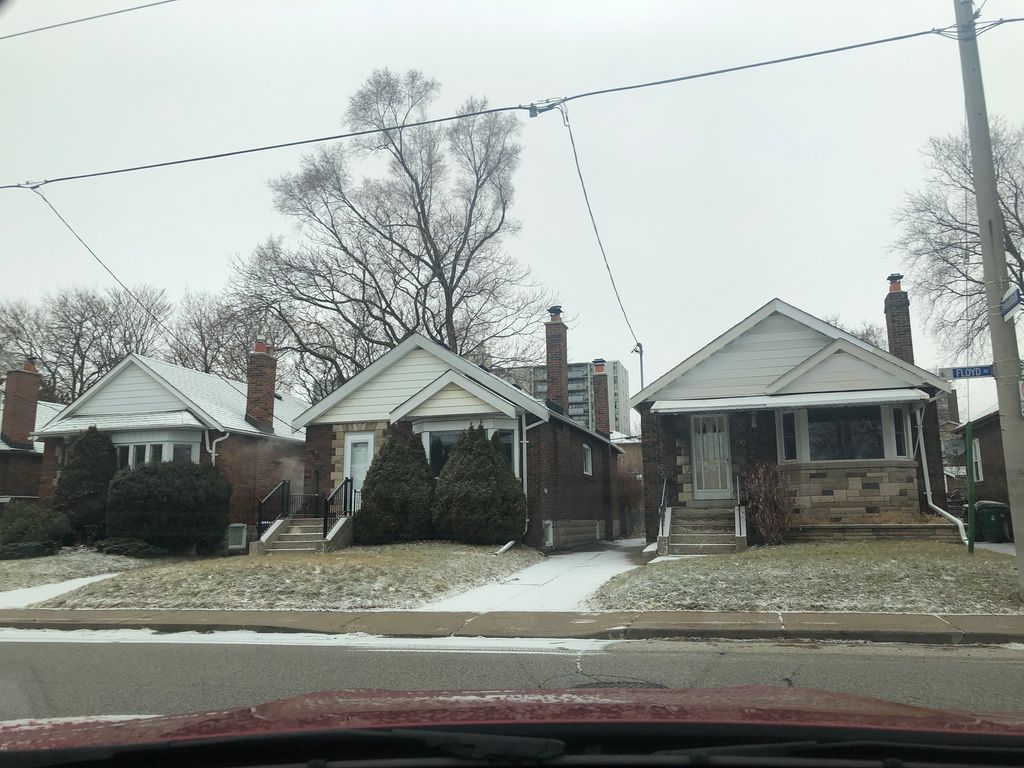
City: toronto